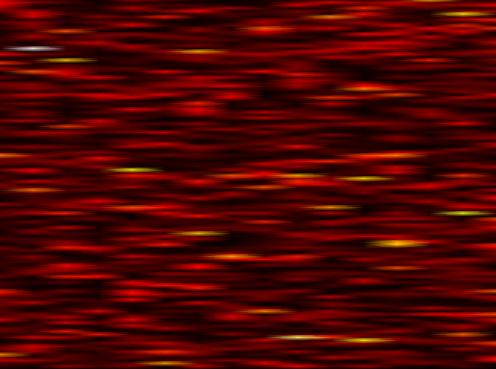
Label: OFDM